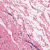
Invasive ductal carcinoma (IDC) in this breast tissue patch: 0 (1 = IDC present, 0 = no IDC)